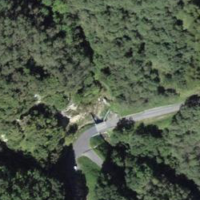
EUNIS habitat code: 32
Species observed at this site:
Leptinotarsa decemlineata
Arctia caja
Andrena hattorfiana
Chrysotoxum cautum
Mesembrina meridiana
Melanostoma scalare